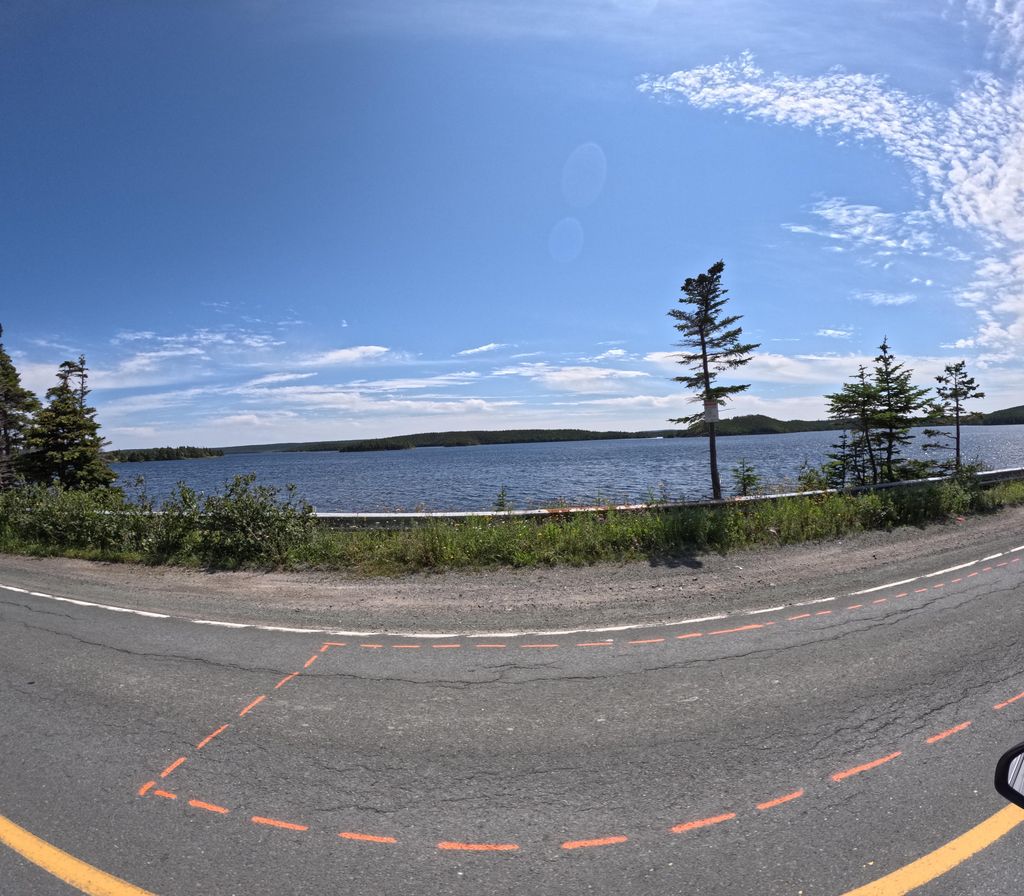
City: st_johns